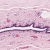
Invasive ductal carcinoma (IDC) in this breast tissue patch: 0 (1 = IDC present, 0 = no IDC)